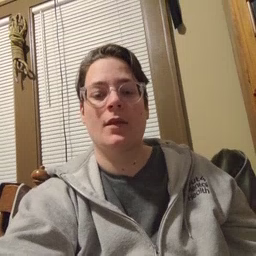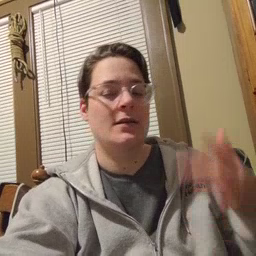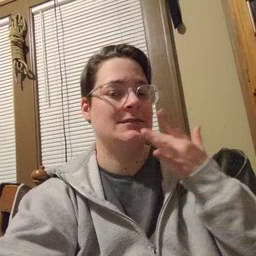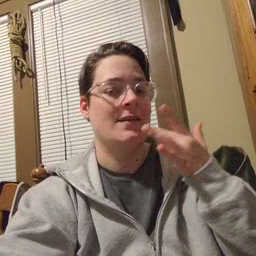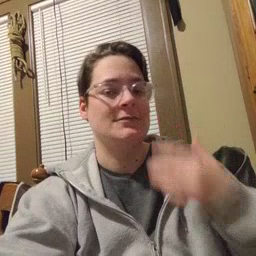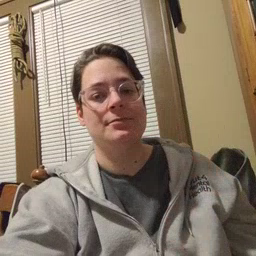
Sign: taste